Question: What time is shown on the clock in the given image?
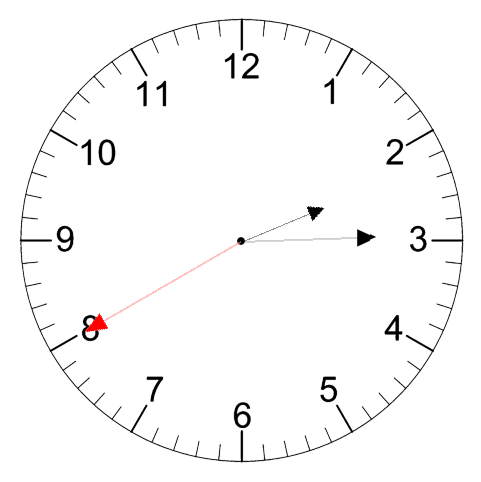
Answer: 02:14:40